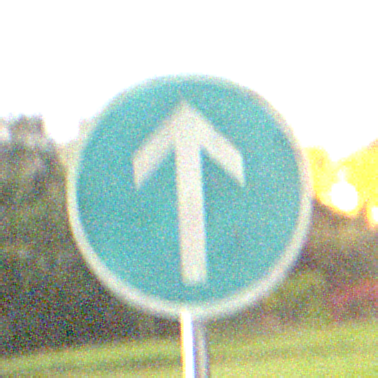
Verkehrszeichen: VorgeschriebeneFahrtrichtungGeradeaus
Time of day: Night
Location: Outdoor (Nature)
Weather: Clear
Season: NotSpecified
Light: Natural